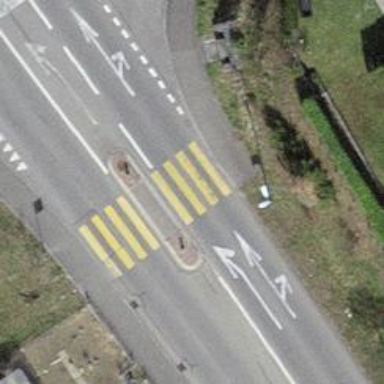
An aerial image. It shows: Uncontrolled zebra crossing with central island.